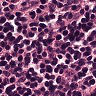
Metastatic tissue present: no